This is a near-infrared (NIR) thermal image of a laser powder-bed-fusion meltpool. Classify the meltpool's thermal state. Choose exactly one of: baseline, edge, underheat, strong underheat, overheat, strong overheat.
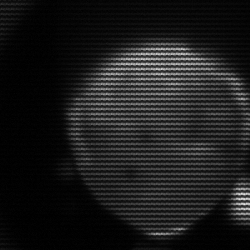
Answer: edge